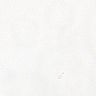
Metastatic tissue present: no